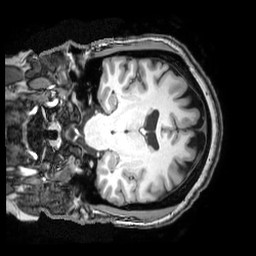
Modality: T1w
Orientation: coronal
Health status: healthy
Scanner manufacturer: philips
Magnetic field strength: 3 T
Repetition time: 0.00815 s
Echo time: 0.003727 s